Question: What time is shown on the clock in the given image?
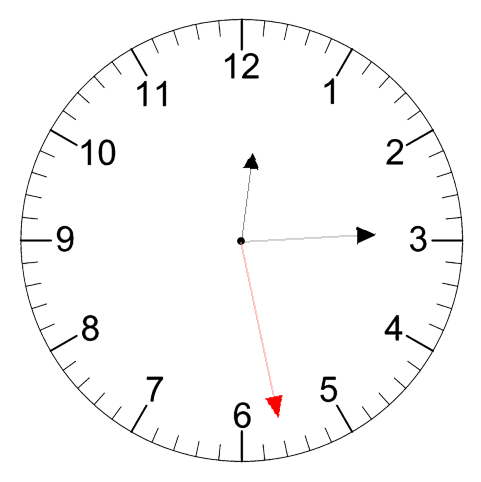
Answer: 12:14:28